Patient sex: M
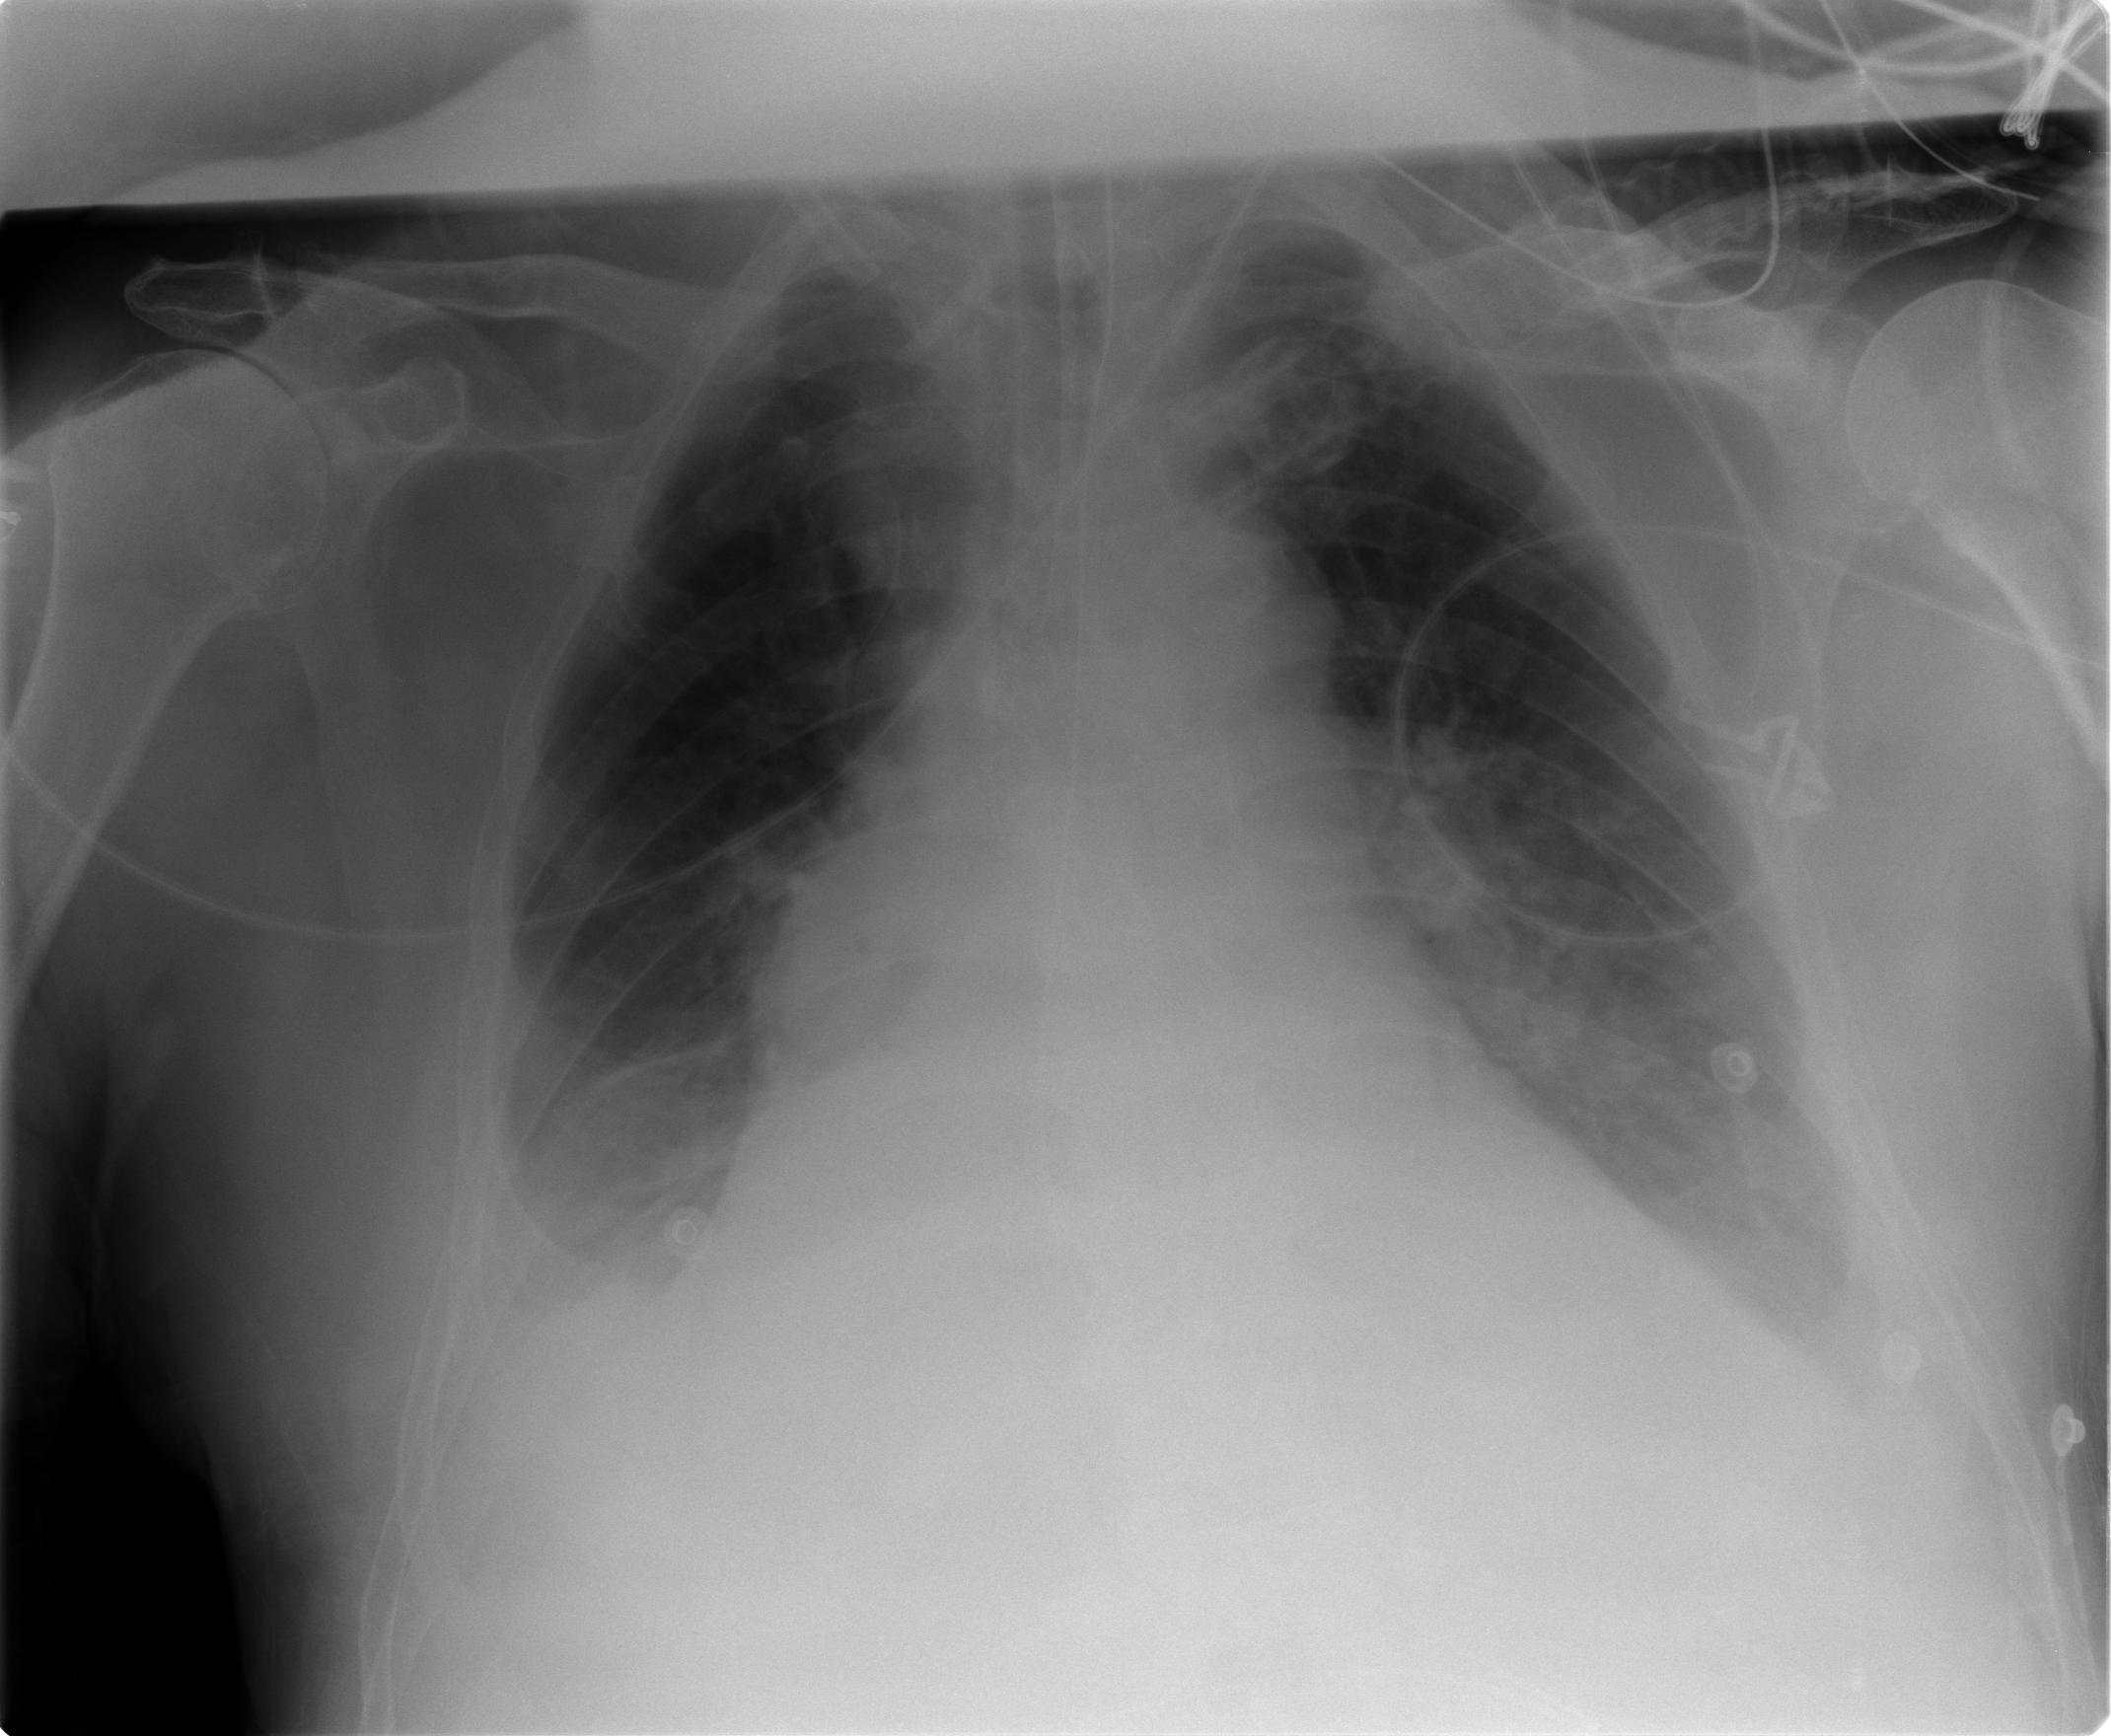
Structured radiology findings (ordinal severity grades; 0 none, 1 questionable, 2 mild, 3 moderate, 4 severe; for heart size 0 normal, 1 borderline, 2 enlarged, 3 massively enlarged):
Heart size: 2
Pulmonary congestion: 2
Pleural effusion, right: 2
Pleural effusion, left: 2
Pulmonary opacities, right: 0
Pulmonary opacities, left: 2
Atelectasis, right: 2
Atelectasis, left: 2